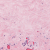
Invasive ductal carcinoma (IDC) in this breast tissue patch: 1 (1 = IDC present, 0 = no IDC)